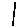
Label: line